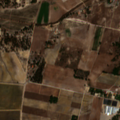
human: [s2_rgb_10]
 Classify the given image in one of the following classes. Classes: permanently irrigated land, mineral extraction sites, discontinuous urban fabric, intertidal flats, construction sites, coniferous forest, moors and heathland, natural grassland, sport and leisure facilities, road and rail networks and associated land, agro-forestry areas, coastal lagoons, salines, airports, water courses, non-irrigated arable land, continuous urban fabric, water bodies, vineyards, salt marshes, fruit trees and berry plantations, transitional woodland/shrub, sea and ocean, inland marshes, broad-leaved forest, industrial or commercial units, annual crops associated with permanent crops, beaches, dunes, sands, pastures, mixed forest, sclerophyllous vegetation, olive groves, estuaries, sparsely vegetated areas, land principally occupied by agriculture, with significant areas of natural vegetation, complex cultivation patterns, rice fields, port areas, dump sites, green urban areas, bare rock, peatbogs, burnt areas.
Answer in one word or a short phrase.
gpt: vineyards, complex cultivation patterns